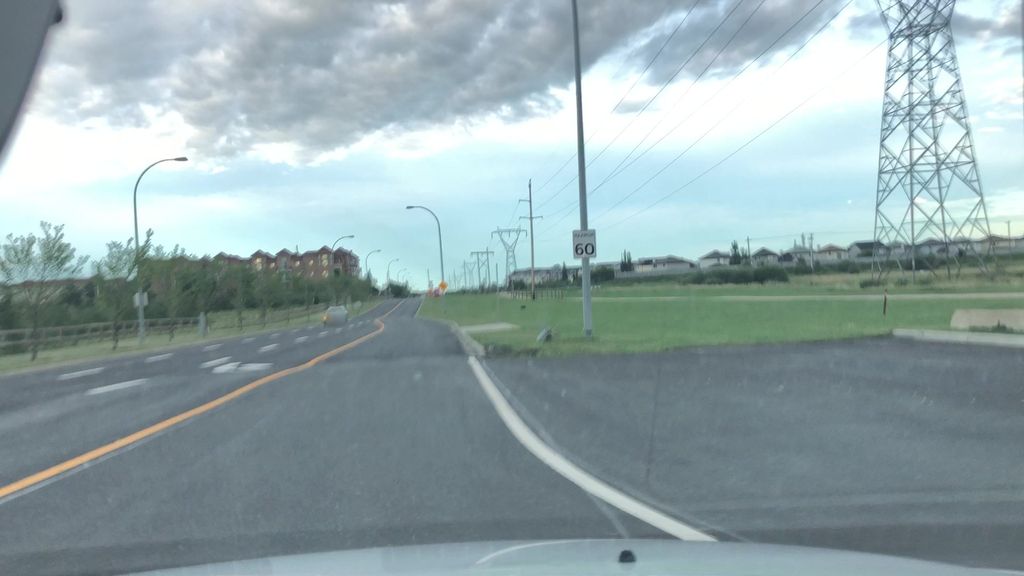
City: edmonton